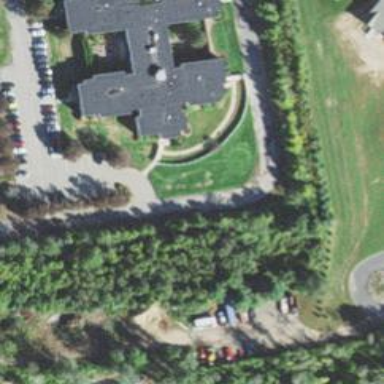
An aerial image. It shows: Driveway leading to service road.